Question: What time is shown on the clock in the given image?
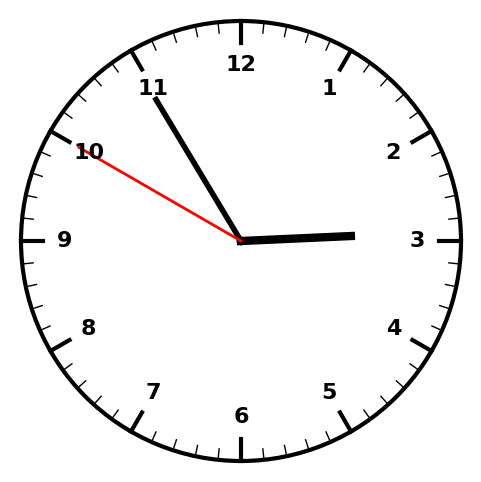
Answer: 02:54:50